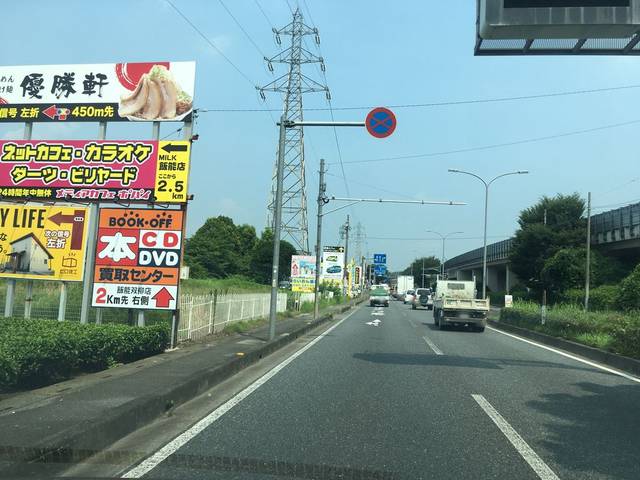
Region: Japan
Coordinates: 35.844, 139.366